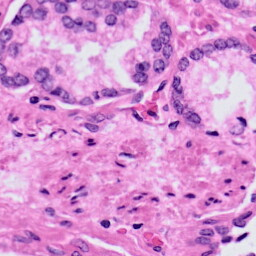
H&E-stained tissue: Prostate